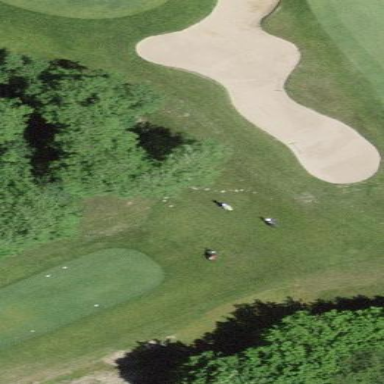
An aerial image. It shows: Golf bunker.